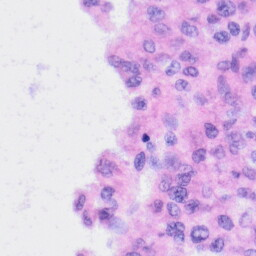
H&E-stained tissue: Liver